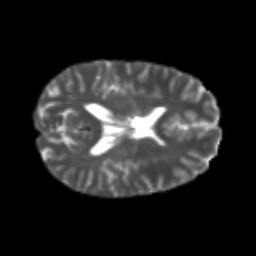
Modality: T2w
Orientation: axial
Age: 22
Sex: female
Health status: healthy
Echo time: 0.074 s